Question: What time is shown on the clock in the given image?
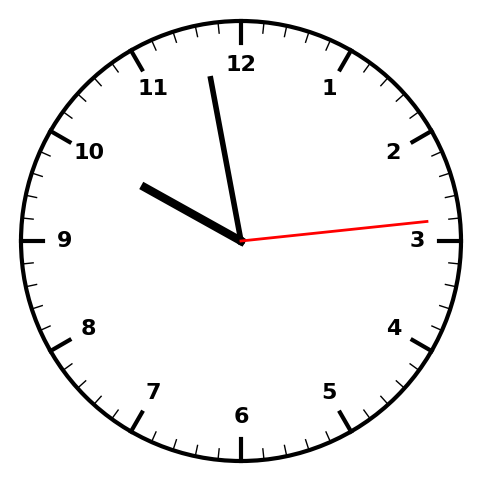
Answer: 09:58:14